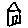
Label: house